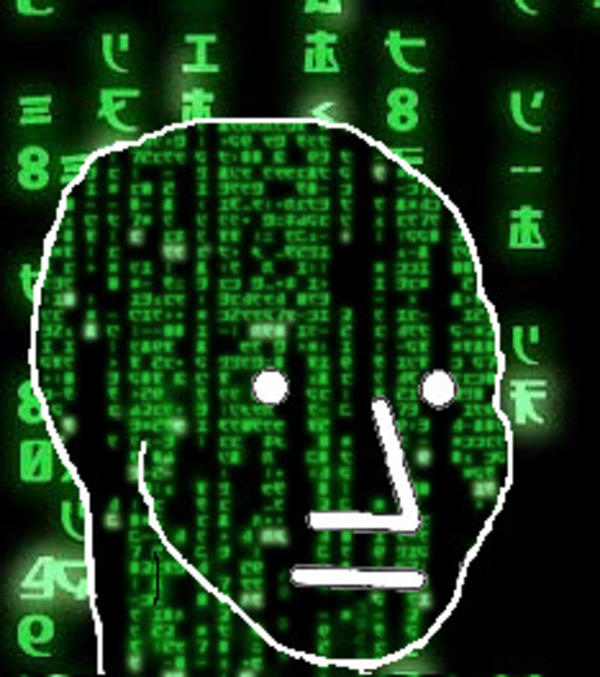
Label: 5_Wojak_with_Background